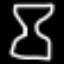
Label: hourglass